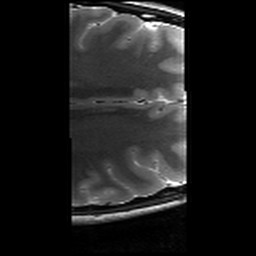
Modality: T2w
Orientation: axial
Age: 21
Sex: female
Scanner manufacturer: siemens
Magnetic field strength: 3 T
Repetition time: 8.02 s
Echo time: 0.08 s